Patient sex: F
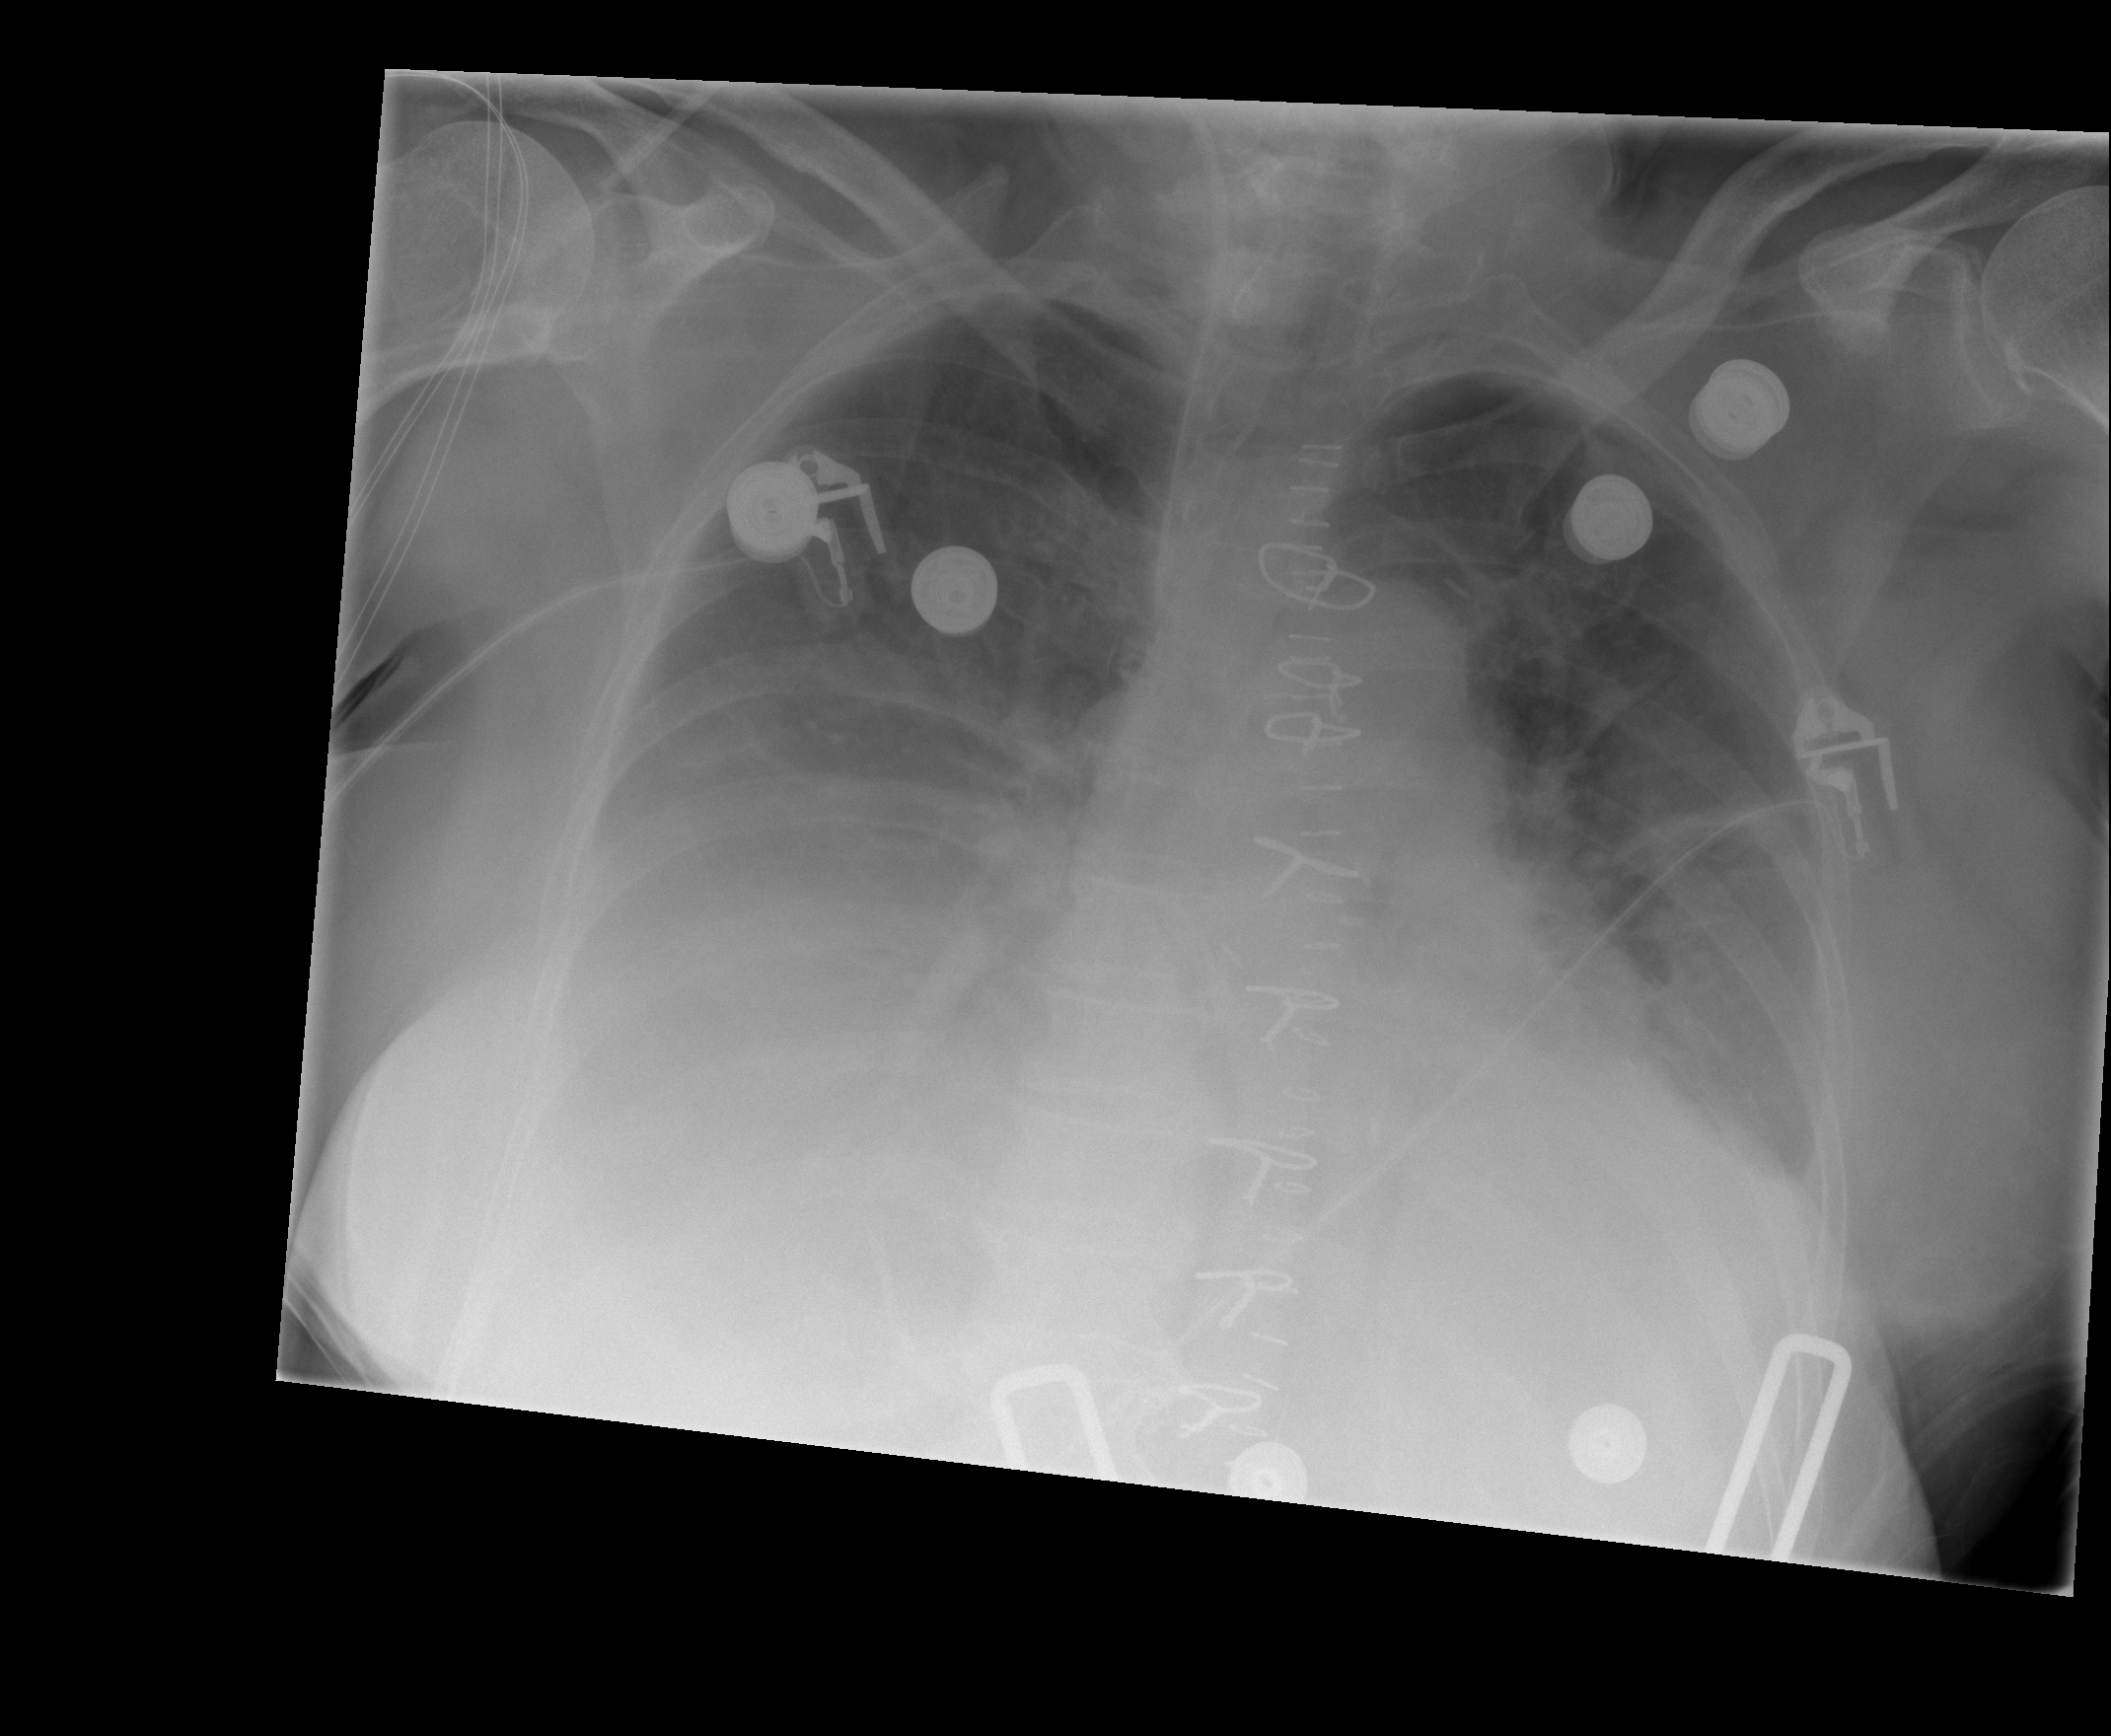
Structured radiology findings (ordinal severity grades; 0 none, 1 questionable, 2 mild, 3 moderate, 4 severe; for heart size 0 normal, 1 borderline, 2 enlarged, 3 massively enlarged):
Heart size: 1
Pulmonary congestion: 2
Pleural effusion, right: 3
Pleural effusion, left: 2
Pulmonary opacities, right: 0
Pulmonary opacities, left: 0
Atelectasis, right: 3
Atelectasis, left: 2